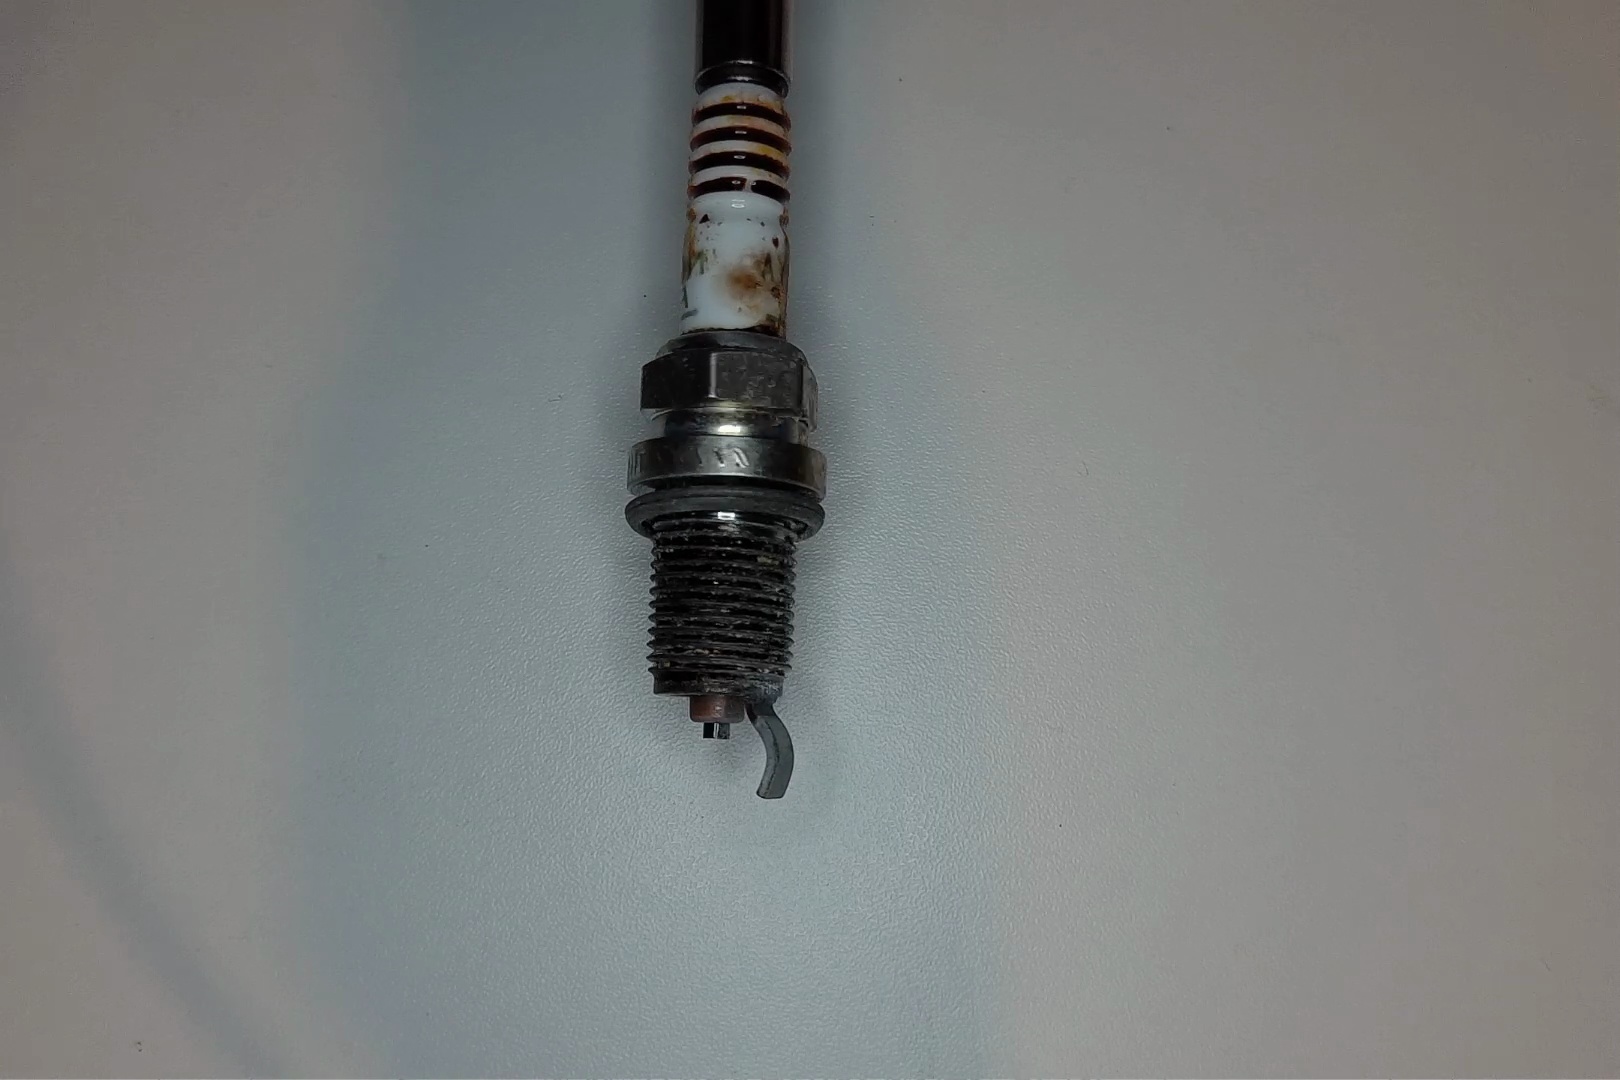
Label: anomaly